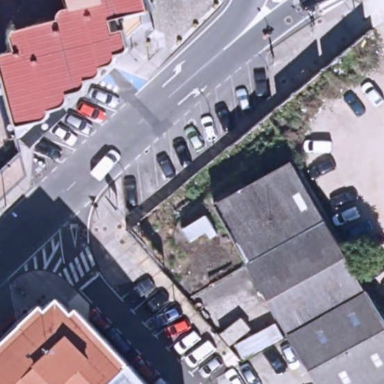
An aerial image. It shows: Building used as car repair shop.